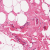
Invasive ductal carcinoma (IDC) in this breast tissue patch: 0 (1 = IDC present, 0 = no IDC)